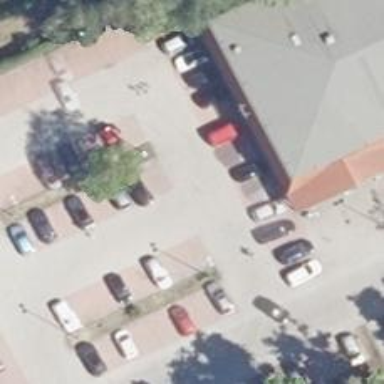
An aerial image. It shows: Road serving as parking aisle.